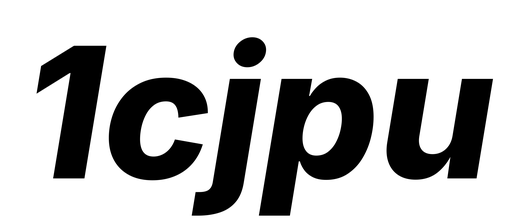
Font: Inter-Italic_ExtraBold_Italic